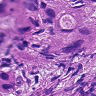
Metastatic tissue present: yes